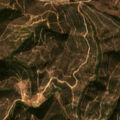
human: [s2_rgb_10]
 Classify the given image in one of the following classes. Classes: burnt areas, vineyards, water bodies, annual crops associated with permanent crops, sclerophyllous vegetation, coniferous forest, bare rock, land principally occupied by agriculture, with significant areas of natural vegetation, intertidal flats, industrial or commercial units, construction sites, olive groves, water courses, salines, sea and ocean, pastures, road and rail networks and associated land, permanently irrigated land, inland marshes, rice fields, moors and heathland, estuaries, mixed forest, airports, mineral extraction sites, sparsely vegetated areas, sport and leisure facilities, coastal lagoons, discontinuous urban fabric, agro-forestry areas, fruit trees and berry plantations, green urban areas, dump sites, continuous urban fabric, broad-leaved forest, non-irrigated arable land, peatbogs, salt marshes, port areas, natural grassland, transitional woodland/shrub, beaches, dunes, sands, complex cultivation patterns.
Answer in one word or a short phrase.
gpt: non-irrigated arable land, sclerophyllous vegetation, transitional woodland/shrub